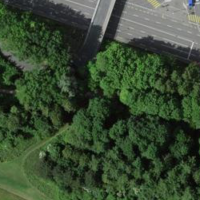
EUNIS habitat code: 57
Species observed at this site:
Stellaria graminea
Prunus spinosa